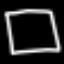
Label: square